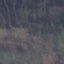
Land use / land cover: HerbaceousVegetation